Brain MRI, t2w sequence, axial 2D slice.
Patient: age 29, sex F, weight 95 kg, height 1.95 m
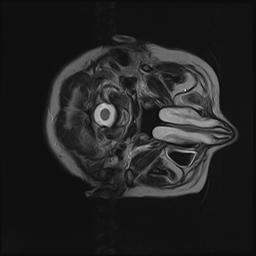